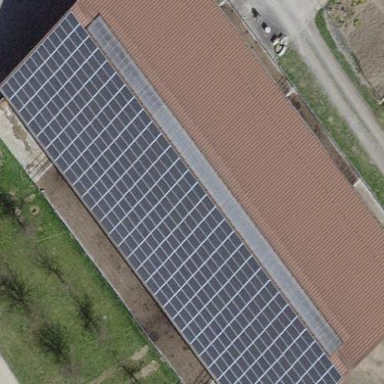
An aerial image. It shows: Solar power generator.